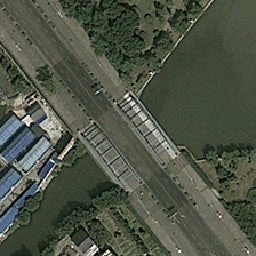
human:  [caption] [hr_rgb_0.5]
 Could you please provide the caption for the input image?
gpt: The bridge on the green river has only narrow passages.

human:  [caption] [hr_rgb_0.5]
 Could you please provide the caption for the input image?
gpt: There are some blue houses on one side of the bridge and some trees on the other side.

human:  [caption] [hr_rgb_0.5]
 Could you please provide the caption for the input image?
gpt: On one side of the bridge are blue houses and on the other side are trees.

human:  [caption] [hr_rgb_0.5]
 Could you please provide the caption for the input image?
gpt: The Green River Bridge has only one narrow passage.

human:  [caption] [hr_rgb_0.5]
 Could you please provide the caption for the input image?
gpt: There is a blue house on one side of the bridge and a tree on the other.